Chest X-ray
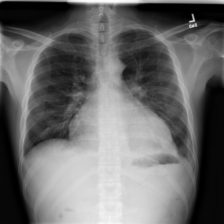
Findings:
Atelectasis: negative
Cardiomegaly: negative
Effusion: positive
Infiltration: negative
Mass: negative
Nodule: negative
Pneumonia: negative
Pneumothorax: negative
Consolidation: negative
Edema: negative
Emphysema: negative
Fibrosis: negative
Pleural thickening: negative
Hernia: negative